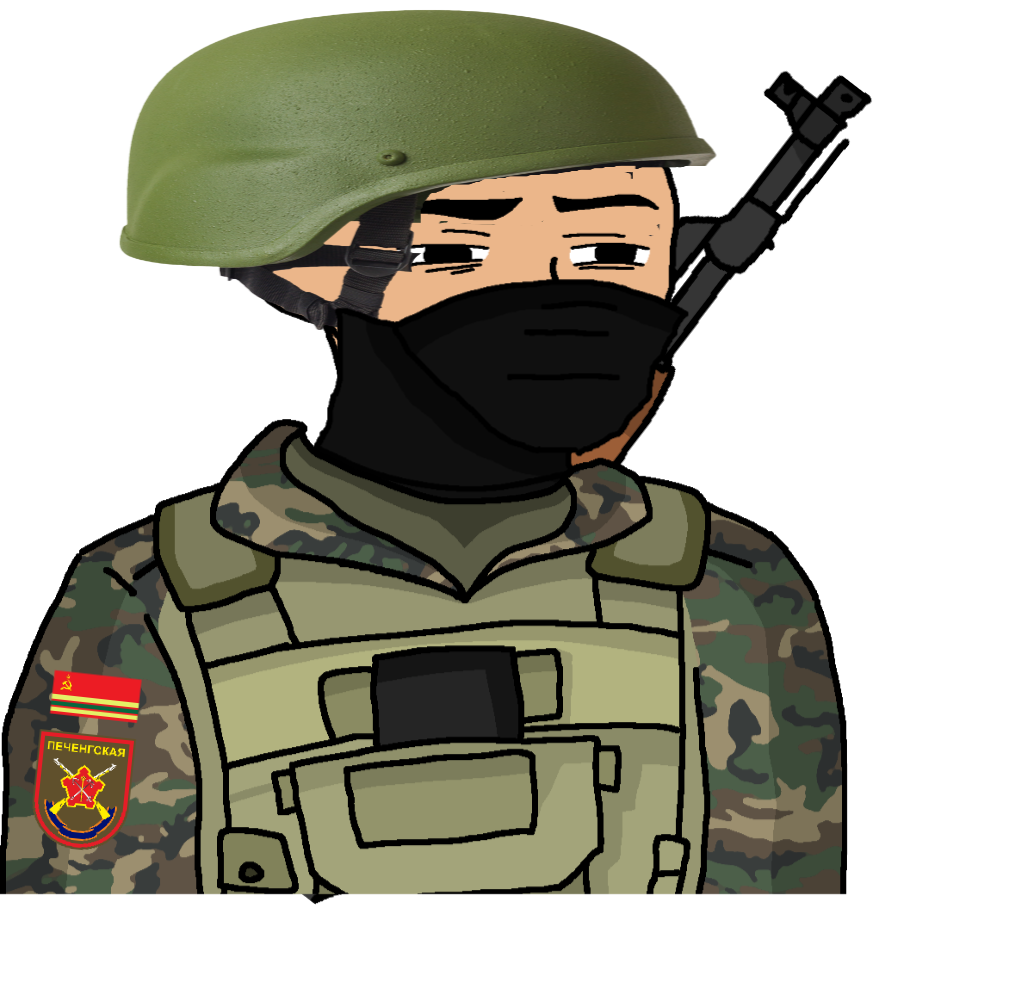
Label: 5_Twinkjak